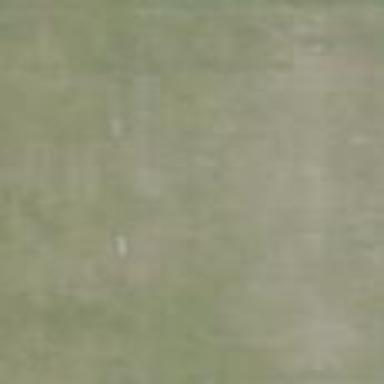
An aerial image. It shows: Soccer pitch with grass surface for leisure land.